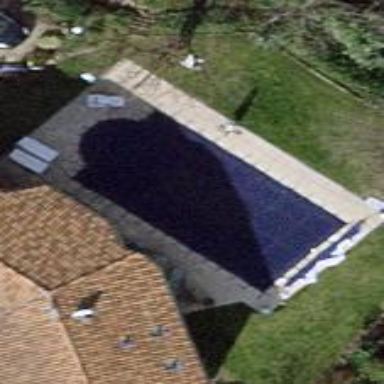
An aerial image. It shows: Outdoor swimming pool in leisure land area.